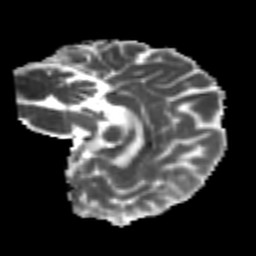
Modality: MD
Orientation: sagittal
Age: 24
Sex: female
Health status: healthy
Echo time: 0.074 s